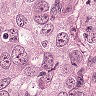
Metastatic tissue present: yes